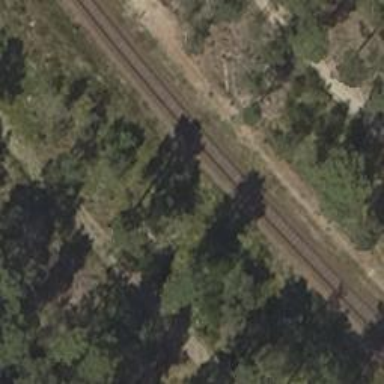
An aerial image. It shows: Railway milestone.